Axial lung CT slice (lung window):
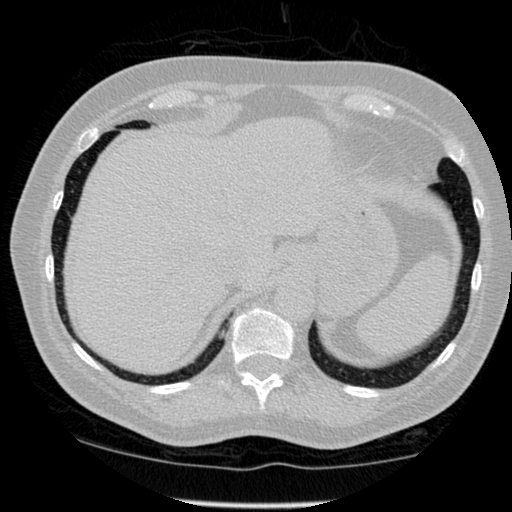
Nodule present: no